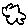
Label: cloud